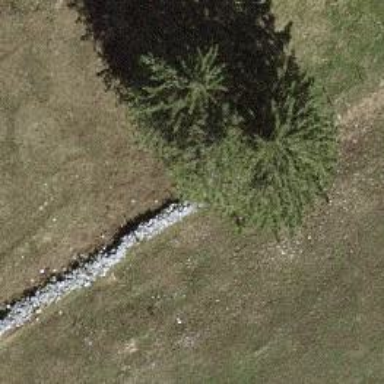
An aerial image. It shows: Wall barrier.